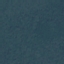
Land use / land cover: Forest